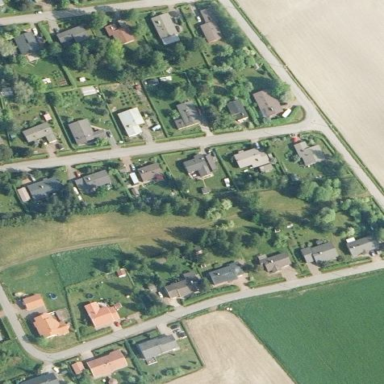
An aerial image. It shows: Residential area.